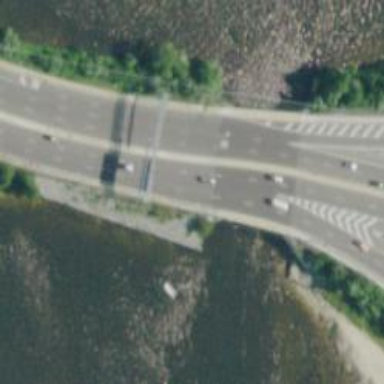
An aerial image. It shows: Asphalt trunk link road.